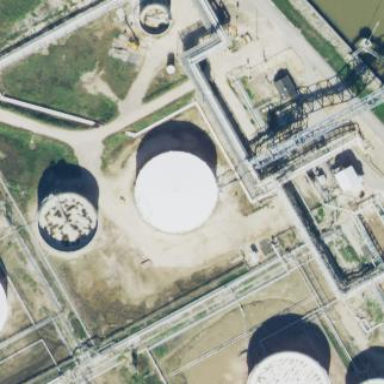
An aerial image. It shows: Storage tank which is man-made and housed in building.